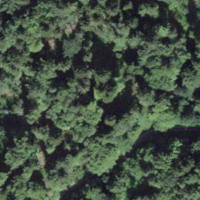
EUNIS habitat code: 44
Species observed at this site:
Cardamine heptaphylla